You are looking at the wavelet scalogram of a bearing's acceleration signal. Classify the bearing condition as one of: normal, inner_race, outer_race, ball.
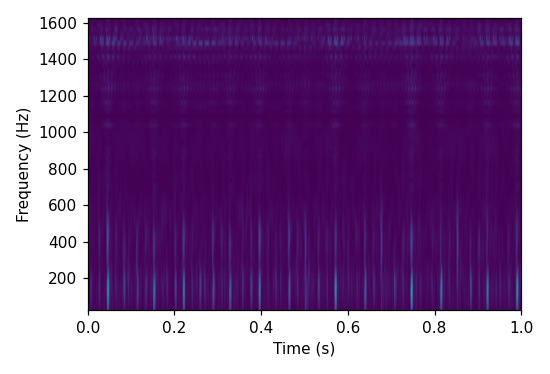
Answer: outer_race